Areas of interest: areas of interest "Century Jin Yuan Golf Course"
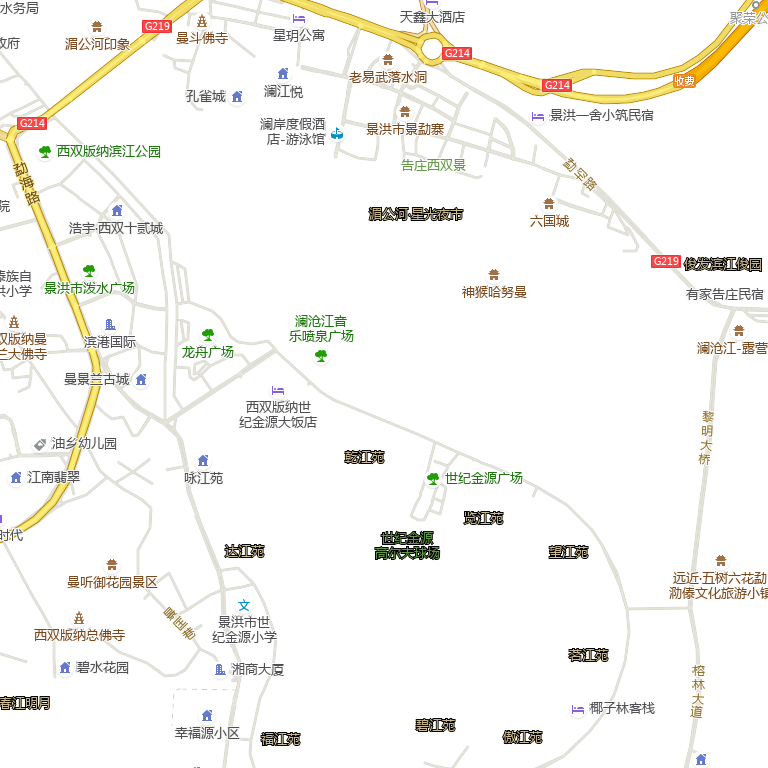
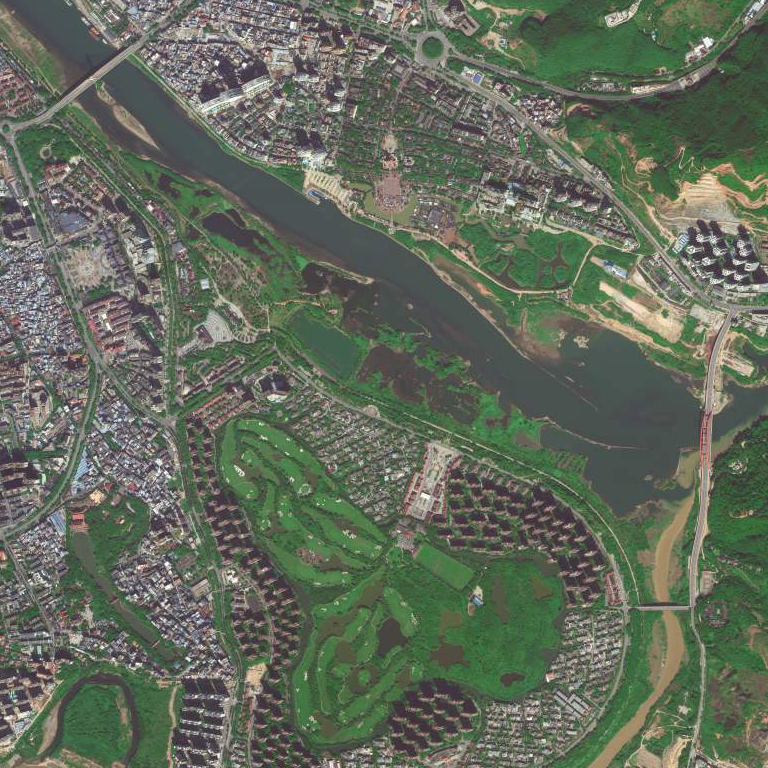